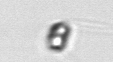
Label: Chaetoceros